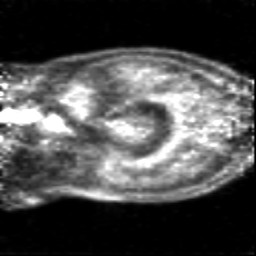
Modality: PET
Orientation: sagittal
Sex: female
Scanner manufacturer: siemens